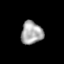
Tissue: skin
Cell type: Epithelial cells
Senescence score: 0.1951
Nuclear area (px): 483
Mean DAPI intensity: 168.364